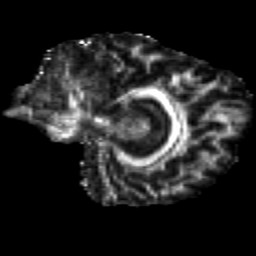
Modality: FA
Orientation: sagittal
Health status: healthy
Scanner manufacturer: siemens
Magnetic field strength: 3 T
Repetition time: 12 s
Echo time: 0.092 s